Field crop: maize
Growth stage: 2
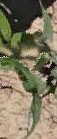
Species: maize